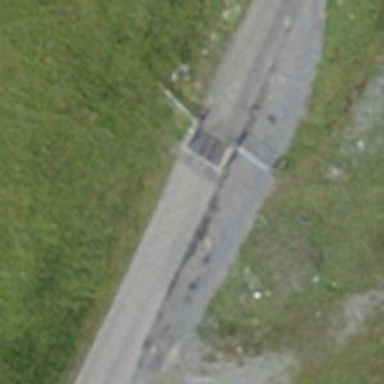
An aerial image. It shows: Cattle grid barrier.